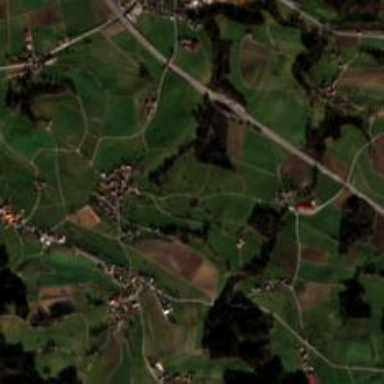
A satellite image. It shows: Small hamlet.